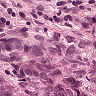
Metastatic tissue present: yes